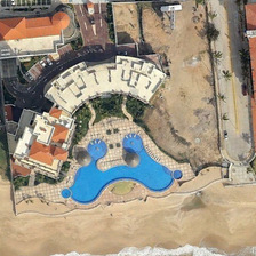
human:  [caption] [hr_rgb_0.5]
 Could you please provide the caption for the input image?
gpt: Cartoon image of a big swimming pool.

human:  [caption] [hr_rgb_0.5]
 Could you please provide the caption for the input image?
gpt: A cartoon image of a big swimming pool.

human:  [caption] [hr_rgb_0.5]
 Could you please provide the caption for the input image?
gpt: picture of the cartoon animated by a large swimming pool.

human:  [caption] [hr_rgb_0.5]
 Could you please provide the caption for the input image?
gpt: Blast bombs on the beach.

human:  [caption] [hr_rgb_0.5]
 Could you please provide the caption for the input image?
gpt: The shock waves hit the beach.